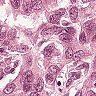
Metastatic tissue present: yes